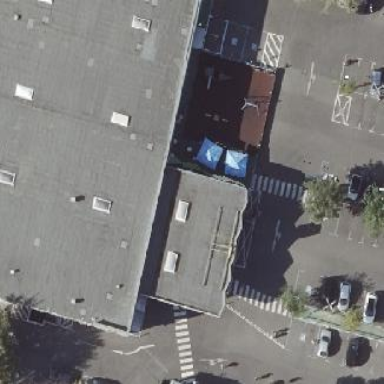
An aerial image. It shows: Flat roof on building.